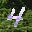
Label: 4